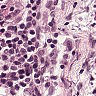
Metastatic tissue present: no